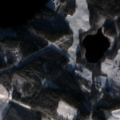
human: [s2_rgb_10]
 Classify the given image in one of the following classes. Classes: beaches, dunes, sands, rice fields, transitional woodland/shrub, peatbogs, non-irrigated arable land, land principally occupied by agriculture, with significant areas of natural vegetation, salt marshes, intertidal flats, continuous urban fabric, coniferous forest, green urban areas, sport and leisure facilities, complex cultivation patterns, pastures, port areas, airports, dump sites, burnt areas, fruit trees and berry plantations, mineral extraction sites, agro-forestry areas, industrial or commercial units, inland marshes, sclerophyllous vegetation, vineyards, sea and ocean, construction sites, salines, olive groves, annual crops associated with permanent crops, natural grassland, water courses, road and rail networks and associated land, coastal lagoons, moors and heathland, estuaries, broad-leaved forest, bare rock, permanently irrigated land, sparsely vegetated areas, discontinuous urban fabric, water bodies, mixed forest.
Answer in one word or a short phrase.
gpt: non-irrigated arable land, land principally occupied by agriculture, with significant areas of natural vegetation, broad-leaved forest, mixed forest, water bodies